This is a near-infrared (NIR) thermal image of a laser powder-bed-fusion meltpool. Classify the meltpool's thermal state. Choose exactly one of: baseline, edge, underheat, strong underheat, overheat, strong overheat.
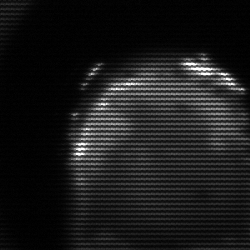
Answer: edge